Interaction volume radius: 5 \u00c5
Interaction volume height: 10 \u00c5
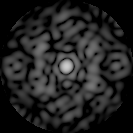
Disorder parameter: 0.6887